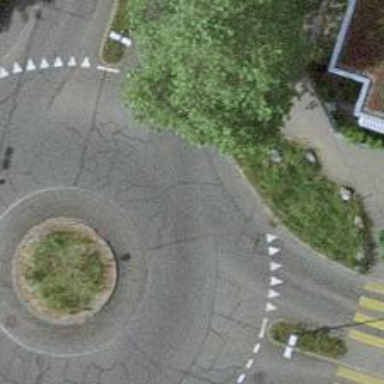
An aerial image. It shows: Tertiary road with asphalt surface leading to roundabout.